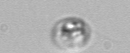
Label: Amoeba